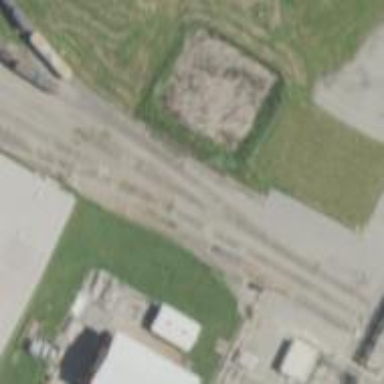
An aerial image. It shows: Rail spur service.